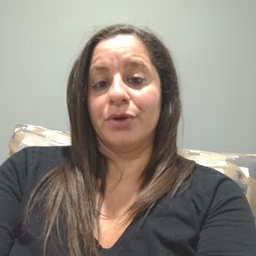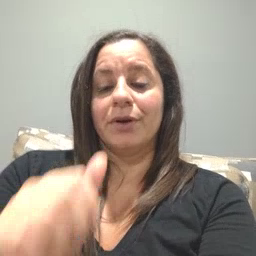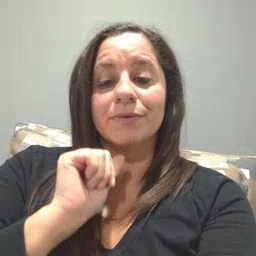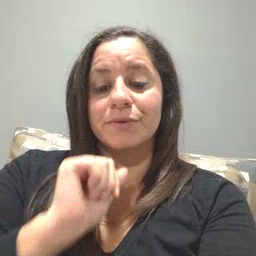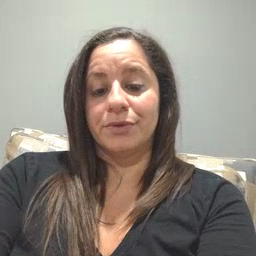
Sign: aunt